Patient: sex M, age 69
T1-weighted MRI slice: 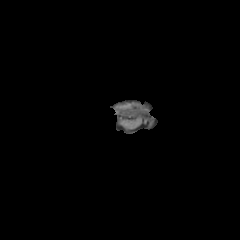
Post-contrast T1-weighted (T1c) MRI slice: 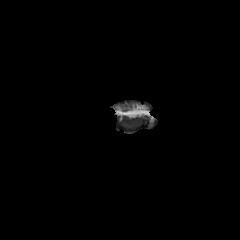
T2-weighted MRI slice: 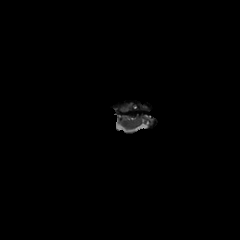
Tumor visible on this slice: no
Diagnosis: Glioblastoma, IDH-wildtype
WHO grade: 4